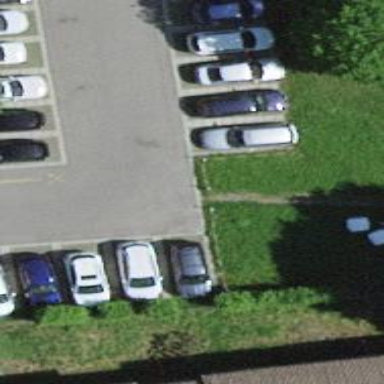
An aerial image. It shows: Parking aisle designated as service road.